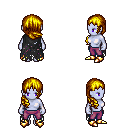
a pixel art fantasy rpg character, female body template, dark elf, purple skin, black tattered cape, magenta pants, blonde right-swept hairstyle, gold boots, four views (front, back, left, right), 2x2 character sprite sheet, small pixel art, hard edges, no anti-aliasing